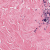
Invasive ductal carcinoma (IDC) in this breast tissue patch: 0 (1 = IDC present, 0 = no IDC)